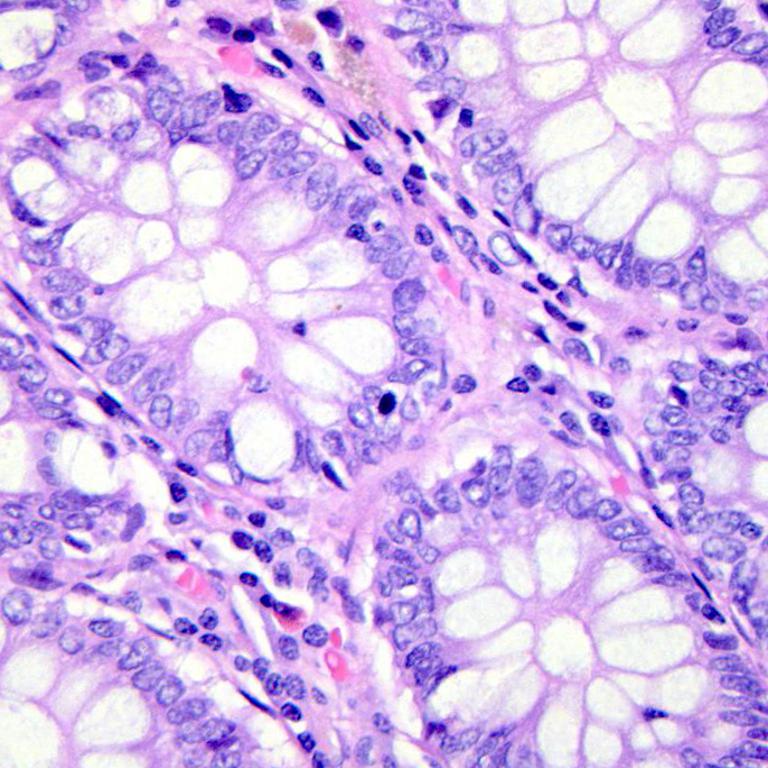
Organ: colon
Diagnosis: benign